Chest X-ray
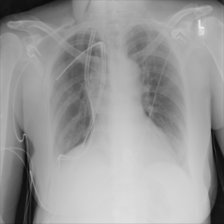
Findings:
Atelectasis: positive
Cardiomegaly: negative
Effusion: negative
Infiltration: negative
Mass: negative
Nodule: negative
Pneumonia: negative
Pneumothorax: negative
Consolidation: negative
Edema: negative
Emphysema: negative
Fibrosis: negative
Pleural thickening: negative
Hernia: negative